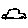
Label: car